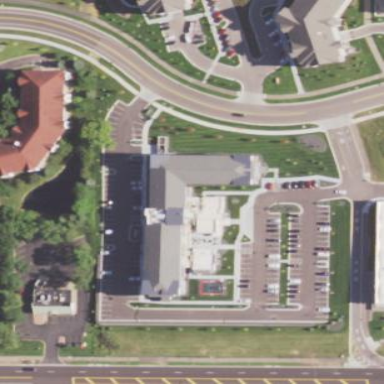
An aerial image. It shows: Hotel building.